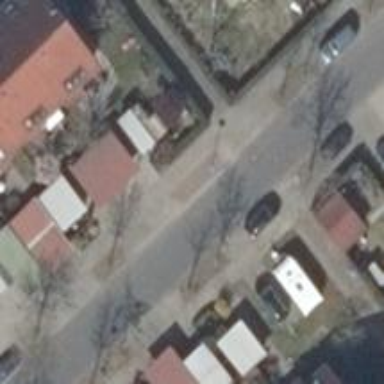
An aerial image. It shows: Footway along the road.